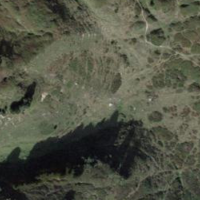
EUNIS habitat code: 31
Species observed at this site:
Dryas octopetala